This plot shows a bearing's acceleration signal over time (raw waveform). Classify the bearing condition as one of: normal, inner_race, outer_race, ball.
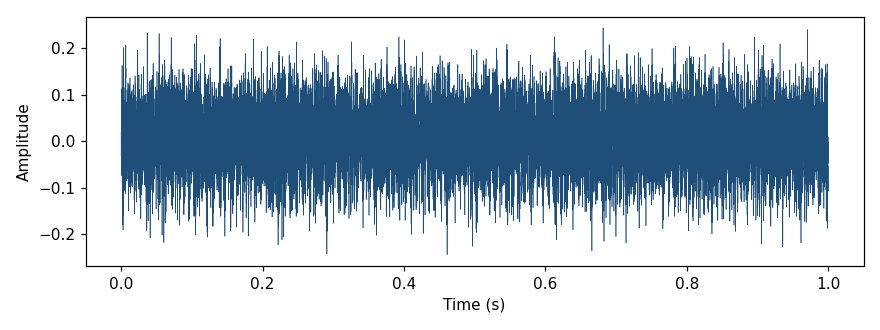
Answer: normal